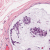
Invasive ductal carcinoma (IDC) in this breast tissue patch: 1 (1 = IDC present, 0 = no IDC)